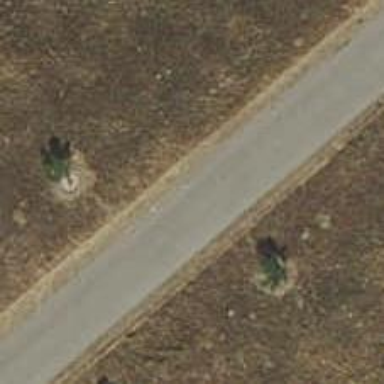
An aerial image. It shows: Unclassified paved road.